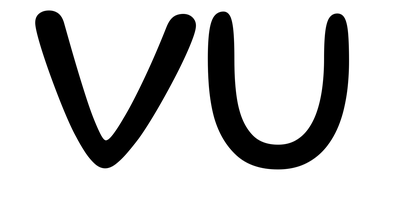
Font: Gluten_Light